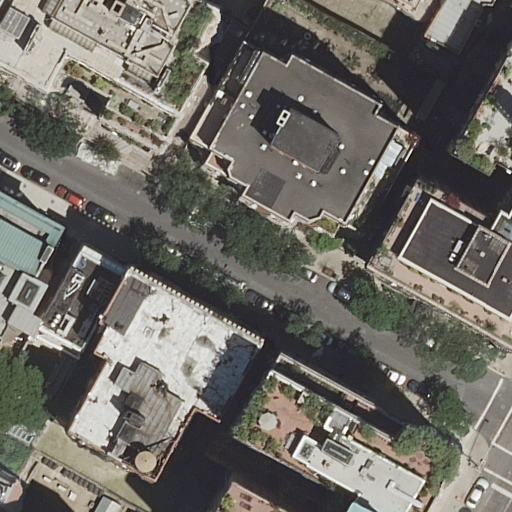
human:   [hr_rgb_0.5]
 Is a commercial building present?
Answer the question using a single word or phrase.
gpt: no

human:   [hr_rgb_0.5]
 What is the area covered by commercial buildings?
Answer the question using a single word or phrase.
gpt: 0m2

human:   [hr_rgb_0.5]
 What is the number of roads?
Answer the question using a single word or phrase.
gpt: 1

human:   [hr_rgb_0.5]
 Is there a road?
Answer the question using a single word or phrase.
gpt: yes

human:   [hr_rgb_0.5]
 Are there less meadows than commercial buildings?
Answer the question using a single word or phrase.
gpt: no

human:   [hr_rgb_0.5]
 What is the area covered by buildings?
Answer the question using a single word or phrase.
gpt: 4825m2

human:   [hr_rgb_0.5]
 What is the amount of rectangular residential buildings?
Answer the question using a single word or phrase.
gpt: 4

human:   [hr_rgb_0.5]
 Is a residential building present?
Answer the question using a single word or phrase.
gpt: yes

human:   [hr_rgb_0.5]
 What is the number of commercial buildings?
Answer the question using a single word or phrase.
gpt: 0

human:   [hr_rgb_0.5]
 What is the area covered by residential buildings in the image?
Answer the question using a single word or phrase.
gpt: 4825m2

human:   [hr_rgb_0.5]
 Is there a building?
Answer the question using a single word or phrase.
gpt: yes

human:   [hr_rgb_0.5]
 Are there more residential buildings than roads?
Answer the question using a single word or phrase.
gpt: yes

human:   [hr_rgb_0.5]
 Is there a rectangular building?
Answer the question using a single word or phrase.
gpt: yes

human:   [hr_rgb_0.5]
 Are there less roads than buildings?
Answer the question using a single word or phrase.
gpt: yes

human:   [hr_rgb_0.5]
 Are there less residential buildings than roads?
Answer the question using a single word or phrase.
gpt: no

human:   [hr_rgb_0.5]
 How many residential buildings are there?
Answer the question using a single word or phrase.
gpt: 10

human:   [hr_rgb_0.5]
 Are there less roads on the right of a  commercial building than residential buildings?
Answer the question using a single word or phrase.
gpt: yes

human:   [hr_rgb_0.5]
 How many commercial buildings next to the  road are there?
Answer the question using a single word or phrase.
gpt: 0

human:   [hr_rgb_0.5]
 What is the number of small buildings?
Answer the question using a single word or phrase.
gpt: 3

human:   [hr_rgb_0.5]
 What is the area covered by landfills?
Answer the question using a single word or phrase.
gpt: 0m2

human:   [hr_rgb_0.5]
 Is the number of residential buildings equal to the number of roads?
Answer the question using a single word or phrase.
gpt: no

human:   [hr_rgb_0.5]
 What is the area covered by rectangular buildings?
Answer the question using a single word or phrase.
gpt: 510m2

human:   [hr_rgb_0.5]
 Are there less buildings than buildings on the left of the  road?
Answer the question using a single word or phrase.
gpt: no

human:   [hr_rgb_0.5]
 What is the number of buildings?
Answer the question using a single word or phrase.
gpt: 10

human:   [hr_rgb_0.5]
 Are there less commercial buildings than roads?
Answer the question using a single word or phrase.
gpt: yes

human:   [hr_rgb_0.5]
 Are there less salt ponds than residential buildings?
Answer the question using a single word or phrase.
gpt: yes

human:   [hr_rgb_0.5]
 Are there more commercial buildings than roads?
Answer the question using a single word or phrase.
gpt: no

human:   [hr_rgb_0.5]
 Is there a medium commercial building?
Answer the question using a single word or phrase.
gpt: no

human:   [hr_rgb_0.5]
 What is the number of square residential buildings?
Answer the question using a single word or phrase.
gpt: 0

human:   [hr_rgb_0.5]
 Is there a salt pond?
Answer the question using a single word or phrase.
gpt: no

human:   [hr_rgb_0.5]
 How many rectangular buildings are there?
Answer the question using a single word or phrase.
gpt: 4

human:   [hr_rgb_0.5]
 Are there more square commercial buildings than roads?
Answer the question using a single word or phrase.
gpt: no

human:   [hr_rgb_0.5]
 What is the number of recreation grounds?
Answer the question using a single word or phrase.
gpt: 0

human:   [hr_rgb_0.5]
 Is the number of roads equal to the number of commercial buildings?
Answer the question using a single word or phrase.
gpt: no

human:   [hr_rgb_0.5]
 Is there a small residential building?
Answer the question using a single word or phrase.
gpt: yes

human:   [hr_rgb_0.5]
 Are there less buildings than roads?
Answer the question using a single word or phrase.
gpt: no

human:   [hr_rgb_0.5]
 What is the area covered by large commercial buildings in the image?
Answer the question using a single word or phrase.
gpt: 0m2

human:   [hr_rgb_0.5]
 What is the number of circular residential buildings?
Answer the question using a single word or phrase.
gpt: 0

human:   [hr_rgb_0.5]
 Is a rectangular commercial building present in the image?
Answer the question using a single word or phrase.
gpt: no

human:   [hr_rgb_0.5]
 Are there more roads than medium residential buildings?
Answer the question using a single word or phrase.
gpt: no

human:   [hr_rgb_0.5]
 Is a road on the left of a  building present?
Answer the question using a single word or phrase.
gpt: yes

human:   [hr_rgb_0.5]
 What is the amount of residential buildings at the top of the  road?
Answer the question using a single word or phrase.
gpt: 5

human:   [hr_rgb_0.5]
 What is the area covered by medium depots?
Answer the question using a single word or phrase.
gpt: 0m2

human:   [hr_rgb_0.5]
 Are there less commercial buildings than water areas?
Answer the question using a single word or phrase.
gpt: no

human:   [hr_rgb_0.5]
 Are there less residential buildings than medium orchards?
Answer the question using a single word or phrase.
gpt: no

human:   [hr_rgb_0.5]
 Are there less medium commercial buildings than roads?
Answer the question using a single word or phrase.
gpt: yes

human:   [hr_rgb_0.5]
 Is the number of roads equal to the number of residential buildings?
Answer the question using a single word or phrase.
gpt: no

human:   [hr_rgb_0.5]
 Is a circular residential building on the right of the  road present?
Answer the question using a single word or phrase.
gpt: no

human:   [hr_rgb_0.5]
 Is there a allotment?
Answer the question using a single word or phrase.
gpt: no

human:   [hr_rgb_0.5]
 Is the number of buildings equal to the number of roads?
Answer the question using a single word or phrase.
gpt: no

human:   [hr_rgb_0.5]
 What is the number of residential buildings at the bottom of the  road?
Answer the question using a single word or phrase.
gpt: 3

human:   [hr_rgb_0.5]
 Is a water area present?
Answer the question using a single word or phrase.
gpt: no

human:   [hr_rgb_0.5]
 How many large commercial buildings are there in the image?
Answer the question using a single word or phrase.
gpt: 0

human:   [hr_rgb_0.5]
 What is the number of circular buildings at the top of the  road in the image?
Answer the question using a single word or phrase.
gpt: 0

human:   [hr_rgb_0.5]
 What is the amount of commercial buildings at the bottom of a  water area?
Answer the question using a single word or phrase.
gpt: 0

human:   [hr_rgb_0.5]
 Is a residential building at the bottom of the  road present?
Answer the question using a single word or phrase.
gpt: yes

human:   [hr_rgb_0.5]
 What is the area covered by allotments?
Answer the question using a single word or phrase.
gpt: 0m2

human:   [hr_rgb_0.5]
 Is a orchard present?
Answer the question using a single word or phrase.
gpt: no

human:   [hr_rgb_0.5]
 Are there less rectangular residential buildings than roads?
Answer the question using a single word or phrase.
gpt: no

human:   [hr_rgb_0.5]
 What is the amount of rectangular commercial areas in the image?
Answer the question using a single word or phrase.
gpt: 0

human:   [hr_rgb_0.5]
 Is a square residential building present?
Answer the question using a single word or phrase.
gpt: no

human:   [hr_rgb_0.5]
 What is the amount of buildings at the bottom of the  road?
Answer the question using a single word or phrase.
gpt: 3

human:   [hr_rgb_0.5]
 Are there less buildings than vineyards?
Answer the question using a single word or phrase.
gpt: no

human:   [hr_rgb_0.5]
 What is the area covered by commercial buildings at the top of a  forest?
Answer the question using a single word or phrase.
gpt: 0m2